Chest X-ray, PA view. Patient: 51 years old, sex M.
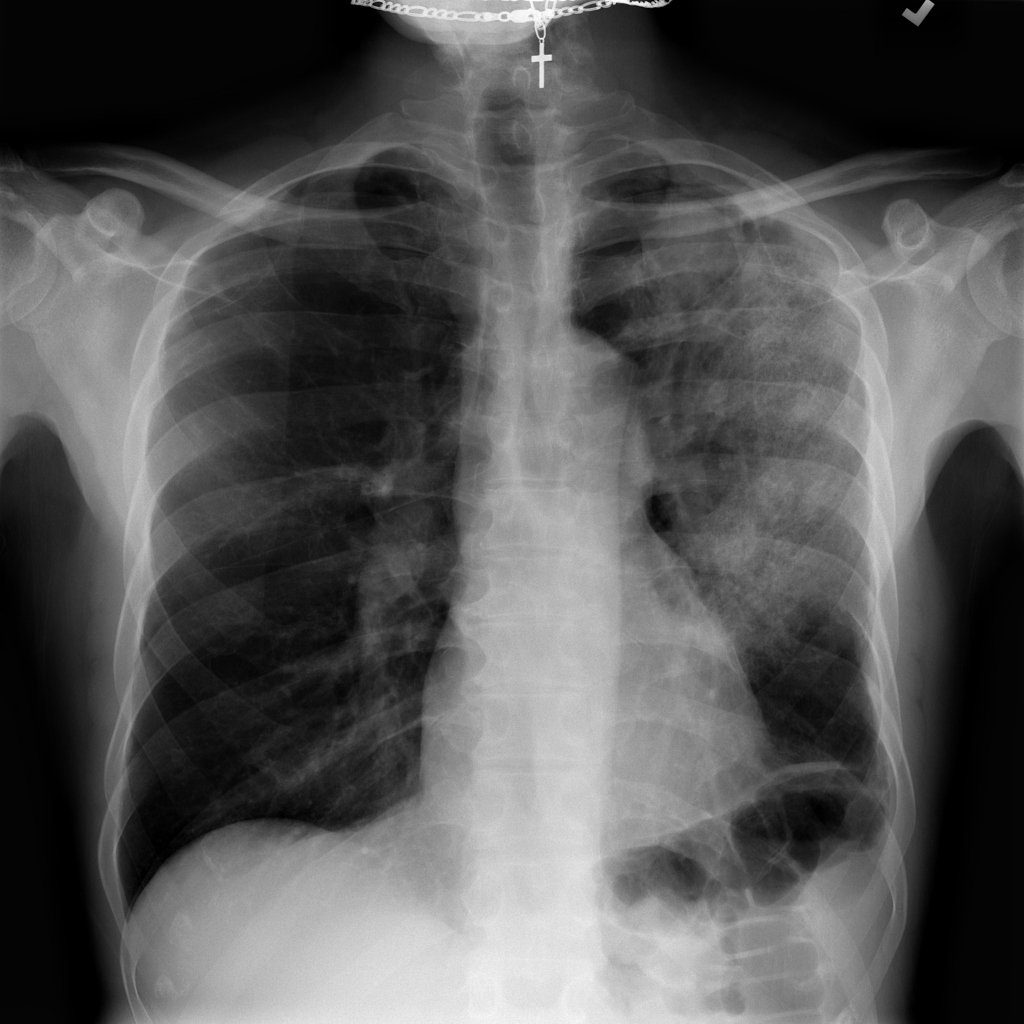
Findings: Consolidation, Fibrosis, Mass, Pleural_Thickening